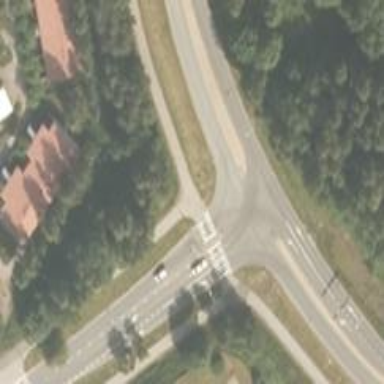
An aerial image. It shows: Uncontrolled crossing with pedestrian island.